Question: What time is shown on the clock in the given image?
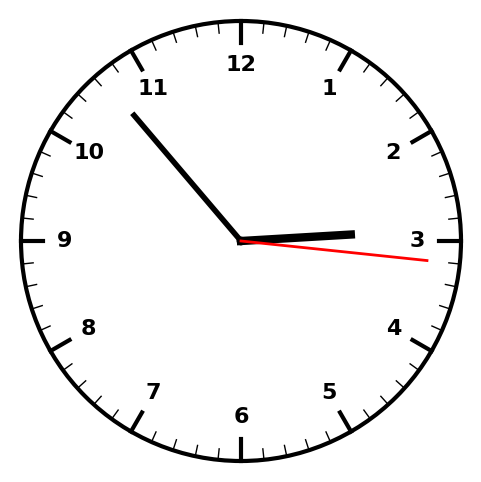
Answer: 02:53:16